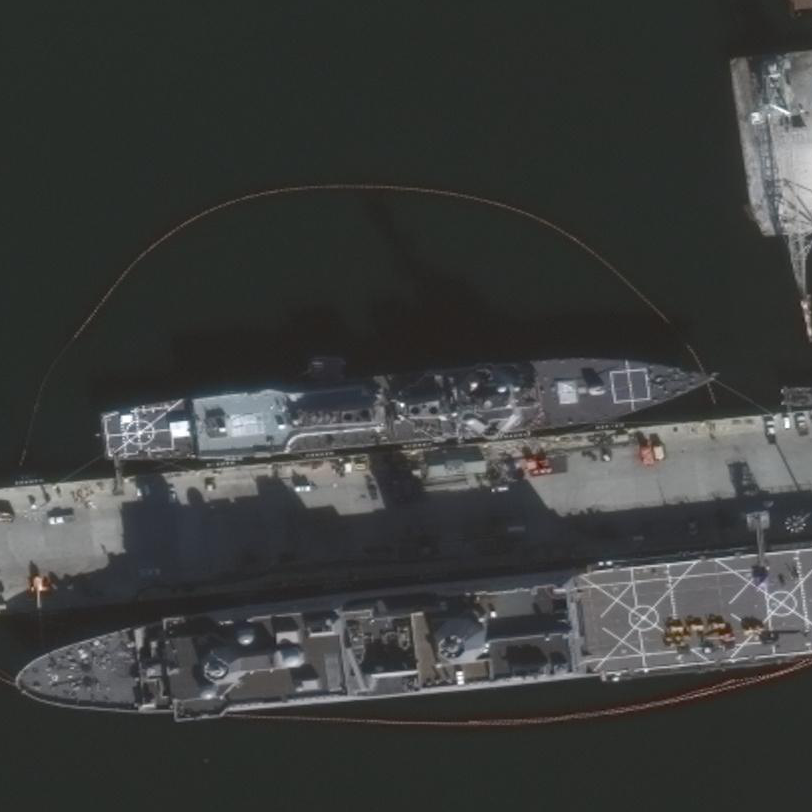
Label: destroyer